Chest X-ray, AP view. Patient: 24 years old, sex F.
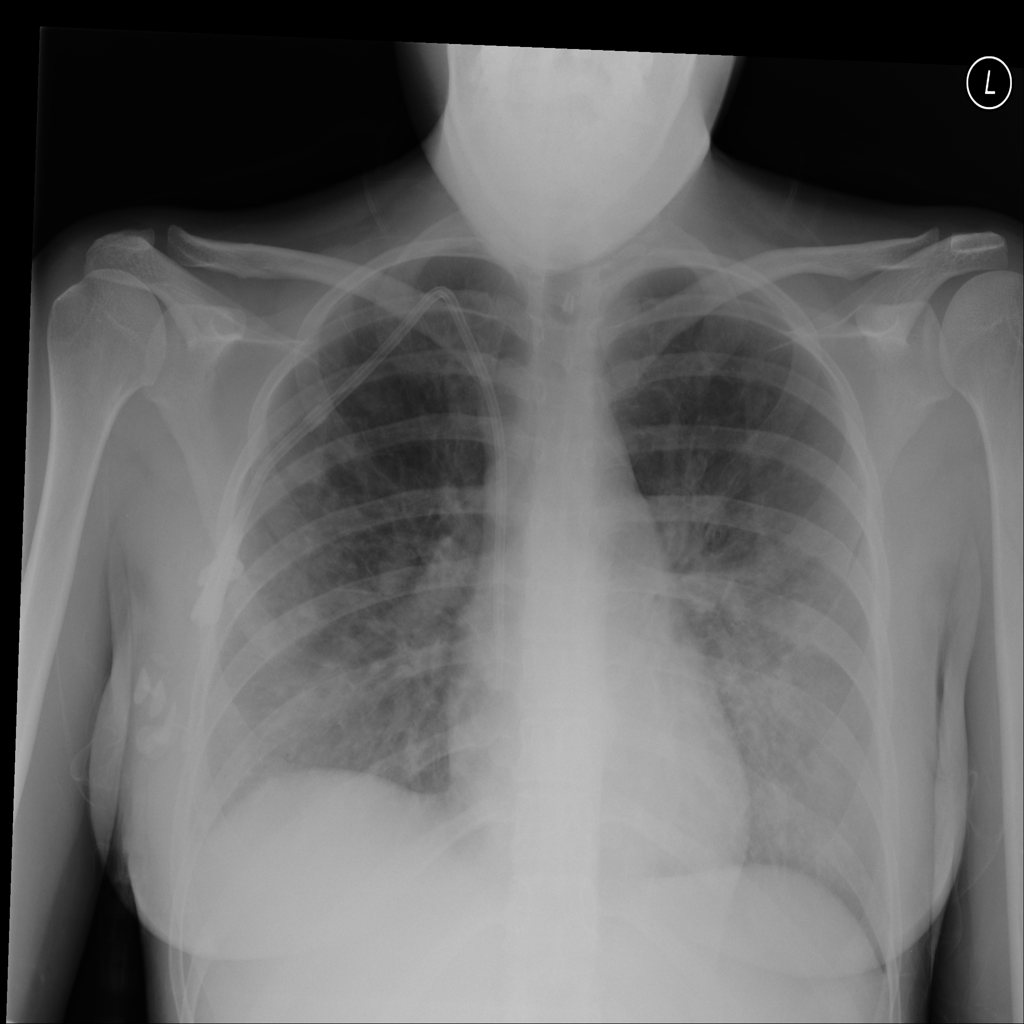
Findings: Infiltration